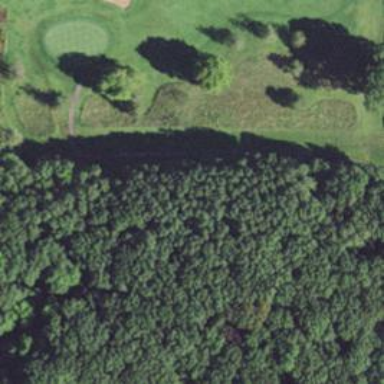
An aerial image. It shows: Path for both roads and golfers.